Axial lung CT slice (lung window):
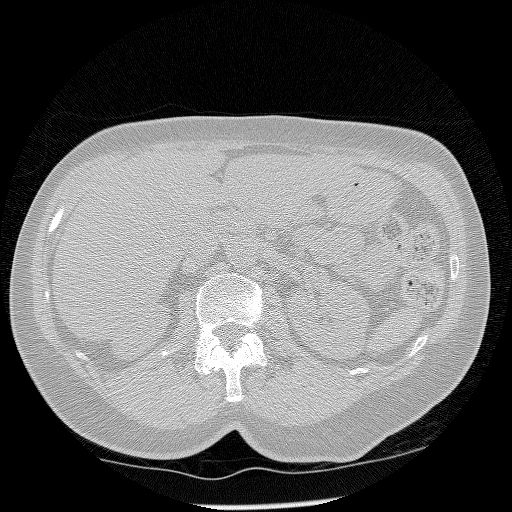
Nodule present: no